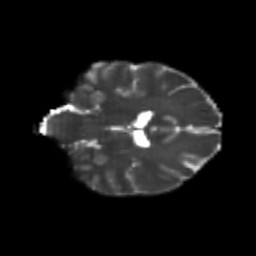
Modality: T2w
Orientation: coronal
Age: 24
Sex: female
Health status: healthy
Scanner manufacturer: philips
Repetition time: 7.389 s
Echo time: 0.08599 s